Interaction volume radius: 10 \u00c5
Interaction volume height: 15 \u00c5
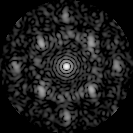
Disorder parameter: 0.5121